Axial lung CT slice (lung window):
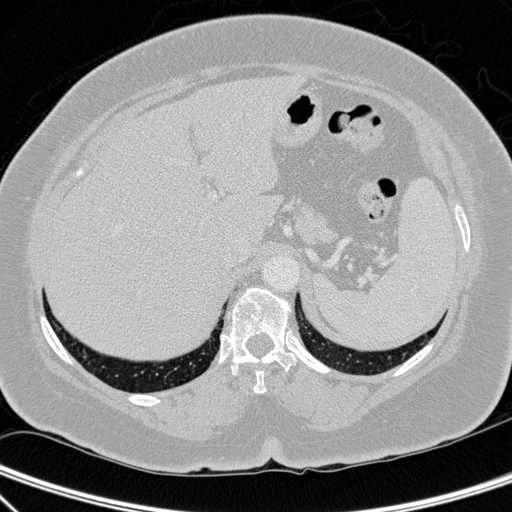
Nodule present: no